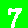
Digit: 7